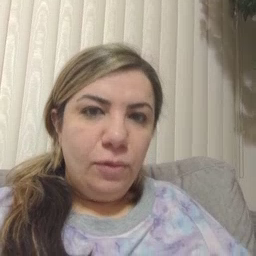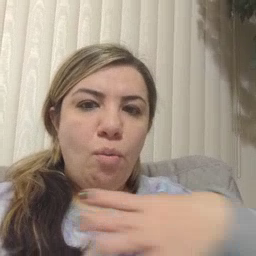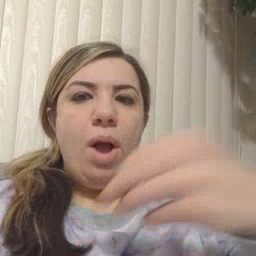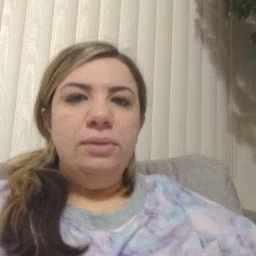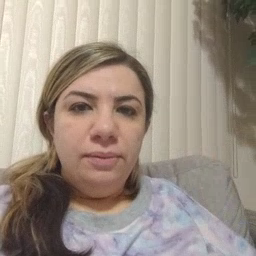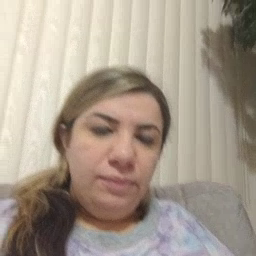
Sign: white